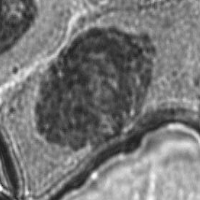
Label: prophase